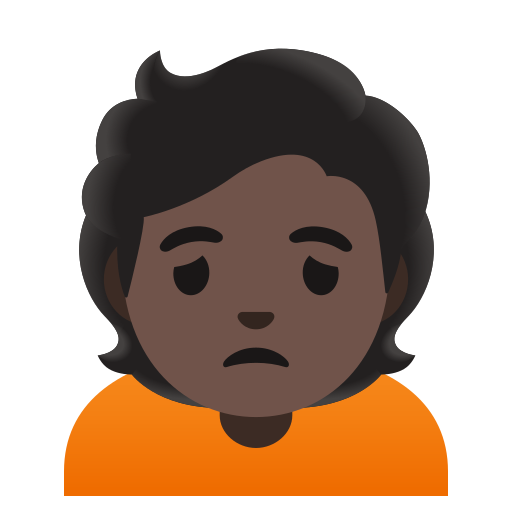
Emoji: 🙍🏿